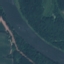
Label: River